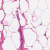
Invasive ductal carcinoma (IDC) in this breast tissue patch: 0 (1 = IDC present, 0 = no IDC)